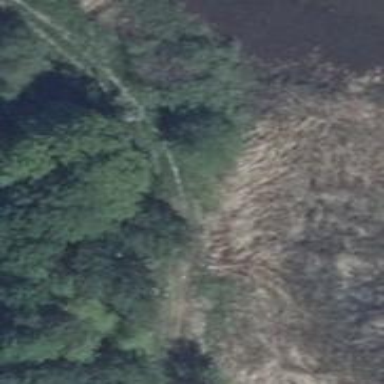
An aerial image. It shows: Embankment along grade5 track.